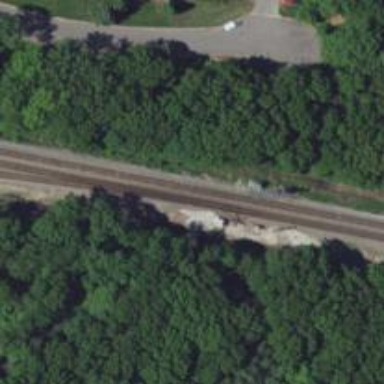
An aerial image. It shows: Junction on the railway.